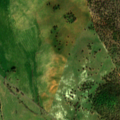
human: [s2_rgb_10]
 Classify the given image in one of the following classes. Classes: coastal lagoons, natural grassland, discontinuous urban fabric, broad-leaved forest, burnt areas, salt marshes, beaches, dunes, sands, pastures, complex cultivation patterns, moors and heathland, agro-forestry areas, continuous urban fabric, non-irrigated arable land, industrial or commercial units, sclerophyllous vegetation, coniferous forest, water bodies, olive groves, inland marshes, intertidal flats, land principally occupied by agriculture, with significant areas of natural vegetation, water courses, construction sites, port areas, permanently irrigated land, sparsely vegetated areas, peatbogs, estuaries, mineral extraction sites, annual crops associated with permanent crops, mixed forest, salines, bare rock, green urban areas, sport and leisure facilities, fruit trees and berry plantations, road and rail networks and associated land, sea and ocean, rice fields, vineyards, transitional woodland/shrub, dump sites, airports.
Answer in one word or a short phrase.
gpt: non-irrigated arable land, olive groves, agro-forestry areas, broad-leaved forest